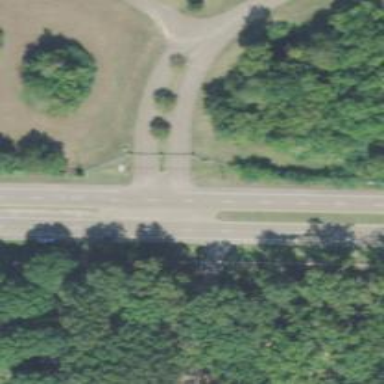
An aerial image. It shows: Dual carriageway secondary road with asphalt surface.